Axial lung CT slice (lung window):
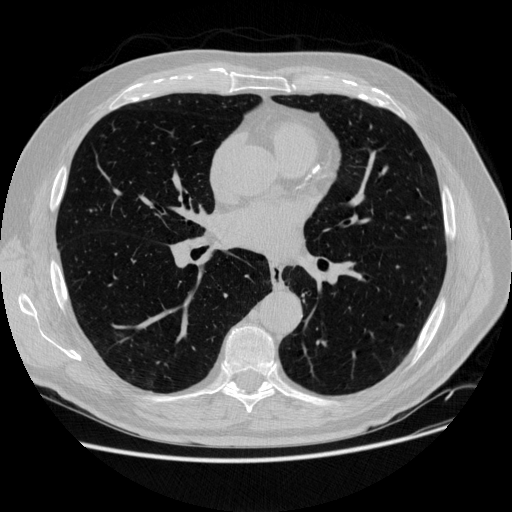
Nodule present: no